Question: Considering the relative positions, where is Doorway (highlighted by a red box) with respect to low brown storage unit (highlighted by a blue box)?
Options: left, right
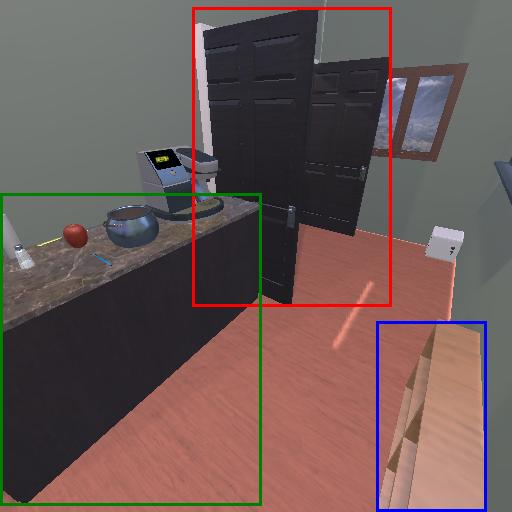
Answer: left